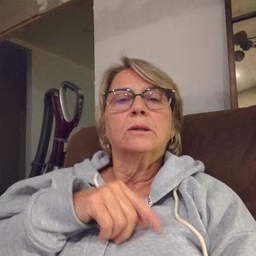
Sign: toothbrush